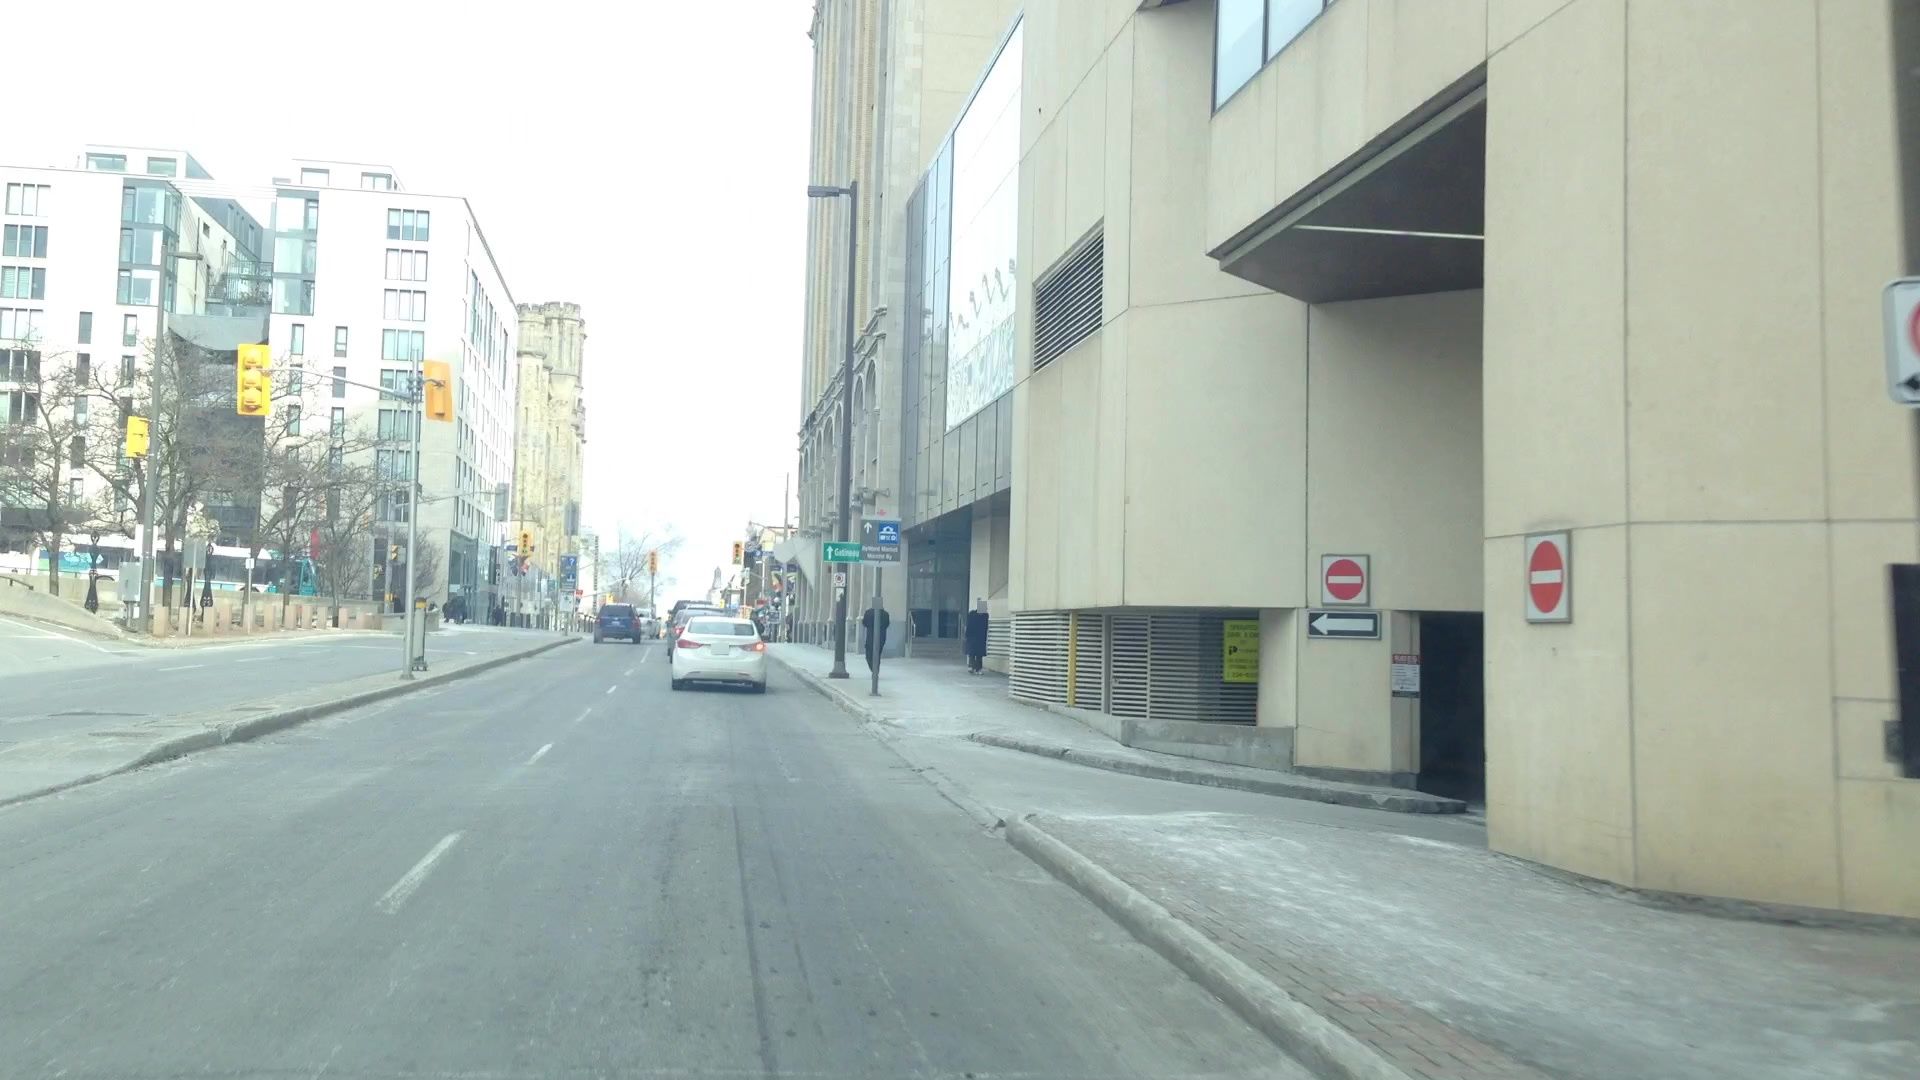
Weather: clear
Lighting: day
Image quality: good
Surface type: railway
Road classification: secondary
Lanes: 2
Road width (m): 2
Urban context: urban centre
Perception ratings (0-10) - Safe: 2.9, Lively: 8.17, Beautiful: 5.21, Boring: 4.38, Depressing: 4.65, Wealthy: 3.5